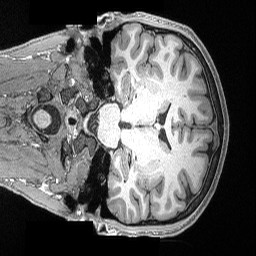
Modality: T1w
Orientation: coronal
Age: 25
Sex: male
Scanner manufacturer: siemens
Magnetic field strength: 3 T
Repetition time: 2.17 s
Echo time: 0.00169 s